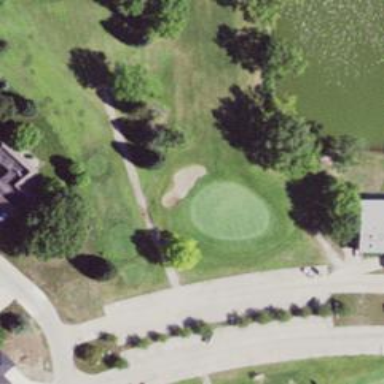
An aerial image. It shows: Path used for both walking and golf.